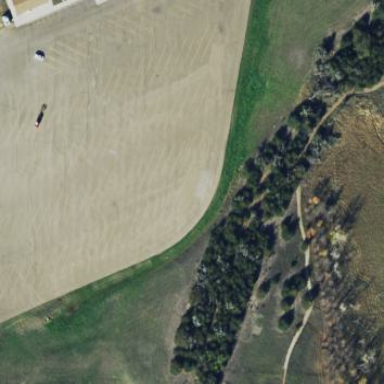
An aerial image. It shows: Parking area.